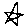
Label: star